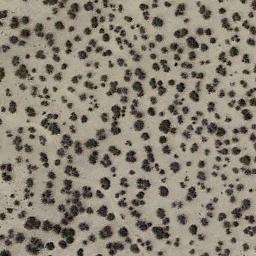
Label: chaparral